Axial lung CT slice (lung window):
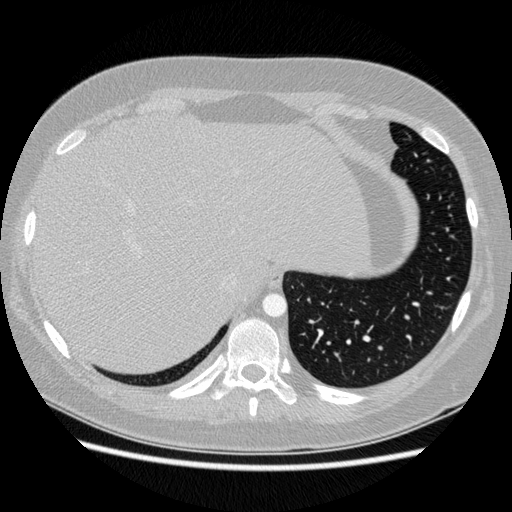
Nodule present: no